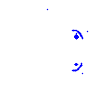
Particle: pion